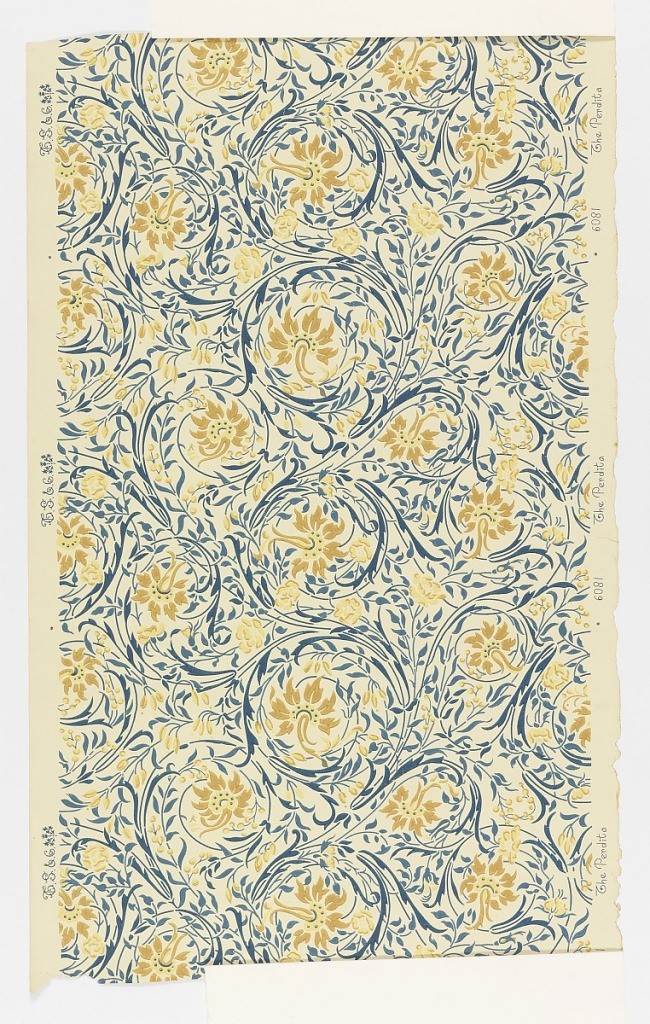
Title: Sidewall
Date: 1900–1920
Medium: Machine-printed
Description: Swirling blue foliage with blossoms and berries. Printed in gold and creamy yellow on off-white ground.